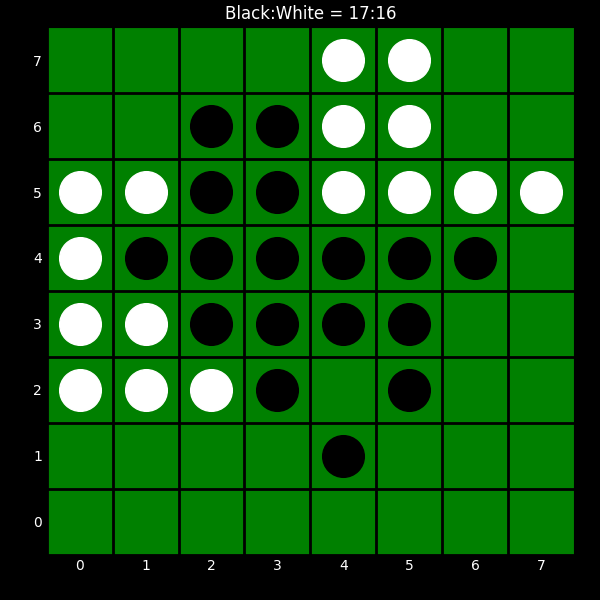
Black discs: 17
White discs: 16